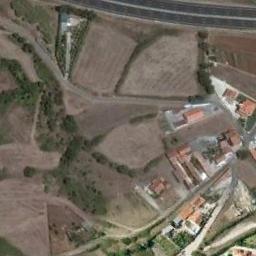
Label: terrace